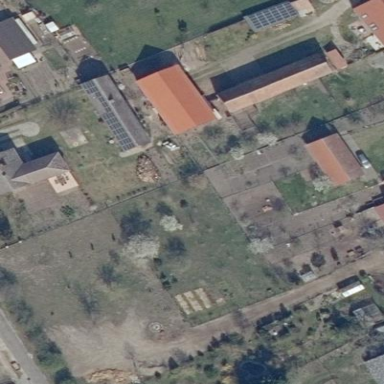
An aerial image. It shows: Garden area designated for leisure land.